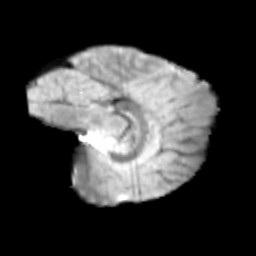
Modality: T2w
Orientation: sagittal
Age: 10
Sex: male
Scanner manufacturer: siemens
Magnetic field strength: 3 T
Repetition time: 3.8 s
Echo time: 0.07 s